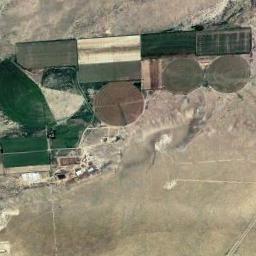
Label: circular_farmland